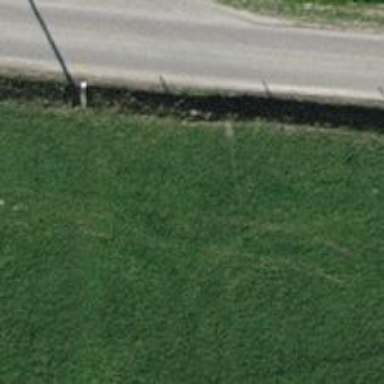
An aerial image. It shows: Power pole.